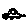
Label: car